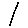
Label: star